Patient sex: F
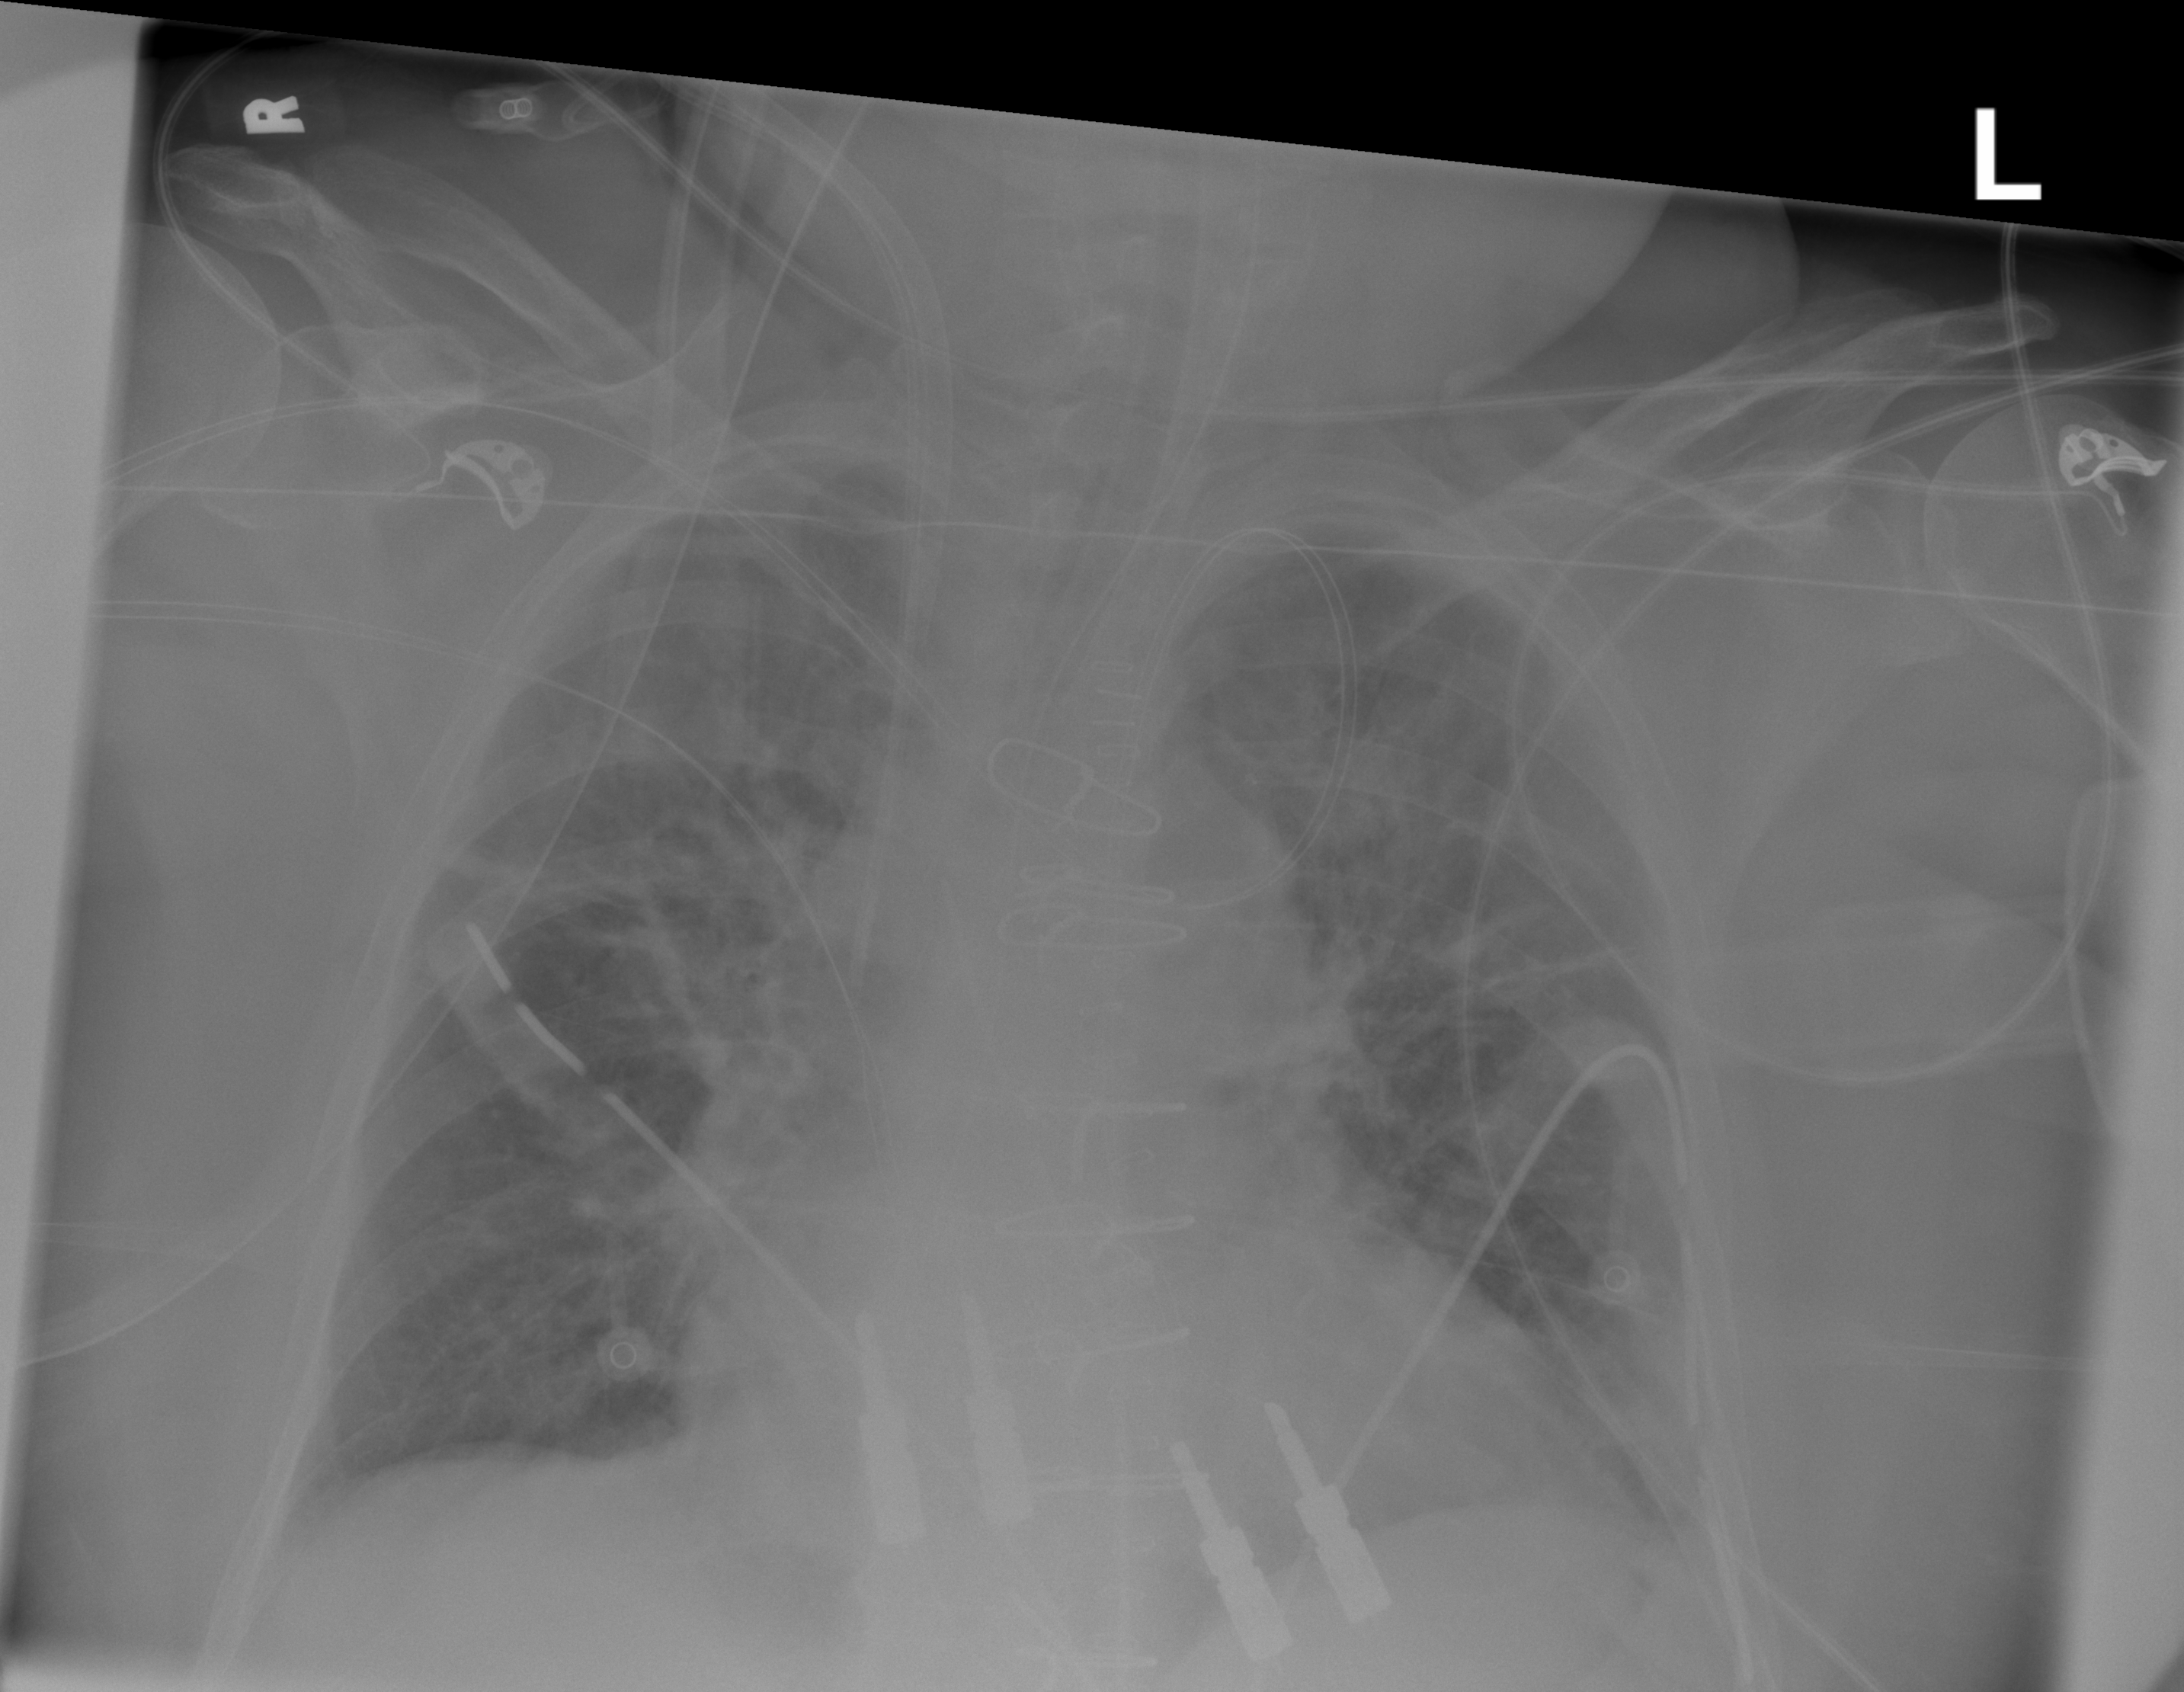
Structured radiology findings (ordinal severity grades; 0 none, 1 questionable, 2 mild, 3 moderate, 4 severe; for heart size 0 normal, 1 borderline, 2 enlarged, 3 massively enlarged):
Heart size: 2
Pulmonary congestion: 2
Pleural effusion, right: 0
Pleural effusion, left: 1
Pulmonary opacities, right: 2
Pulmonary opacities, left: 2
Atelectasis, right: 2
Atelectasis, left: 2